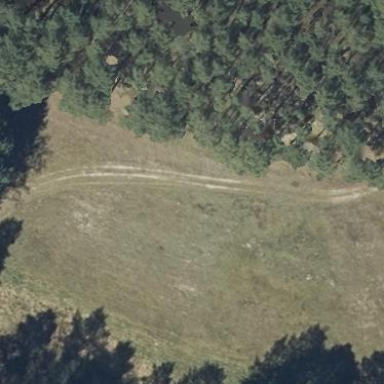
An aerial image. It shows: Landscape covered with heath.